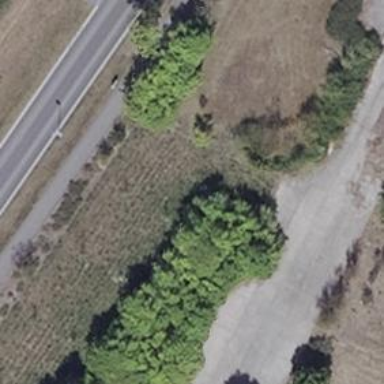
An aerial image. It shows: Row of deciduous broadleaved trees.